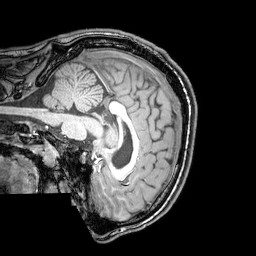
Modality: T1w
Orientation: sagittal
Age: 22
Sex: male
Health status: healthy
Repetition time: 0.081 s
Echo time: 0.037 s